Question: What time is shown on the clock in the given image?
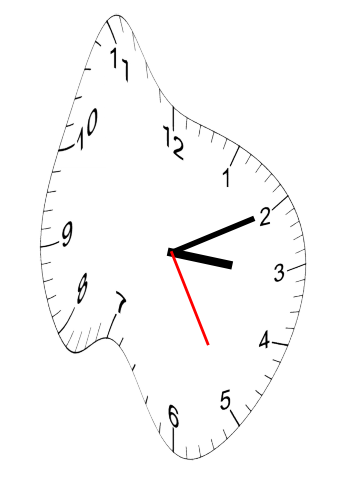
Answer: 03:10:25